RGB frame:
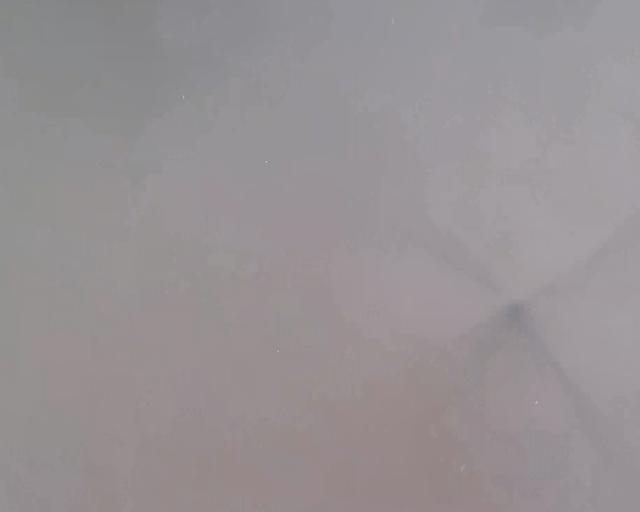
Thermal frame:
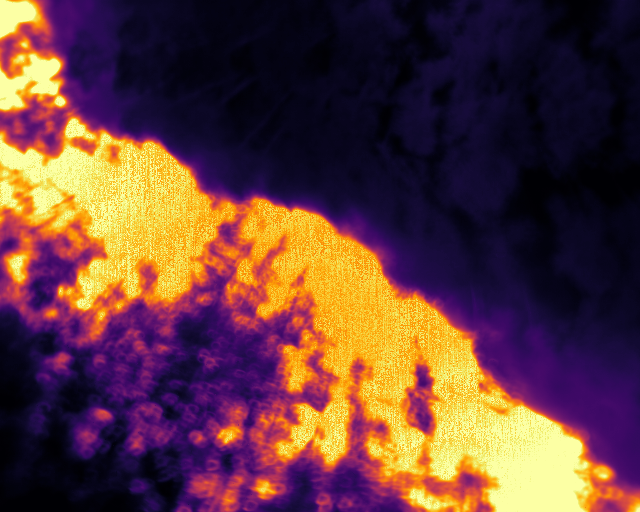
Captured: 2026-02-27 02:37:45
Pixels at or above 80 °C: 128716 (fraction of frame: 0.3928)